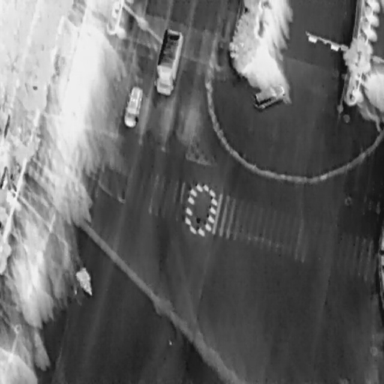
There are two OtherVehicles in the infrared image.